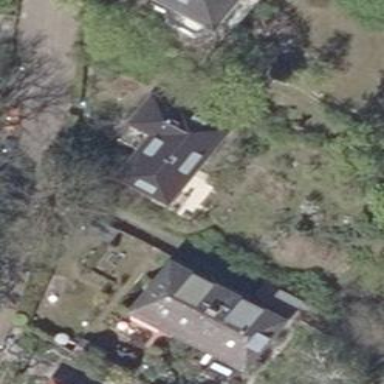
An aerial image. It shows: Detached building with hipped roof.